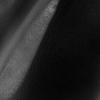
Atmospheric dust classification: not_dusty